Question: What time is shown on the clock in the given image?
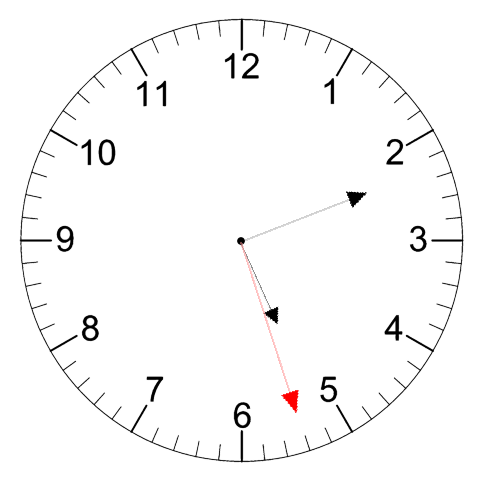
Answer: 05:11:27